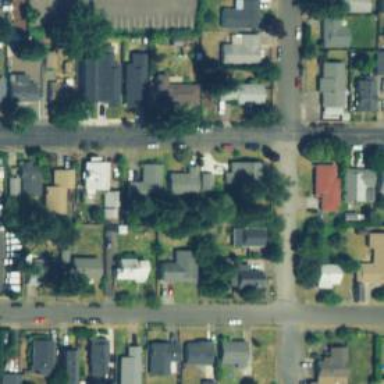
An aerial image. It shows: Residential road with sidewalk on the left side.